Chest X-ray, AP view. Patient: 56 years old, sex M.
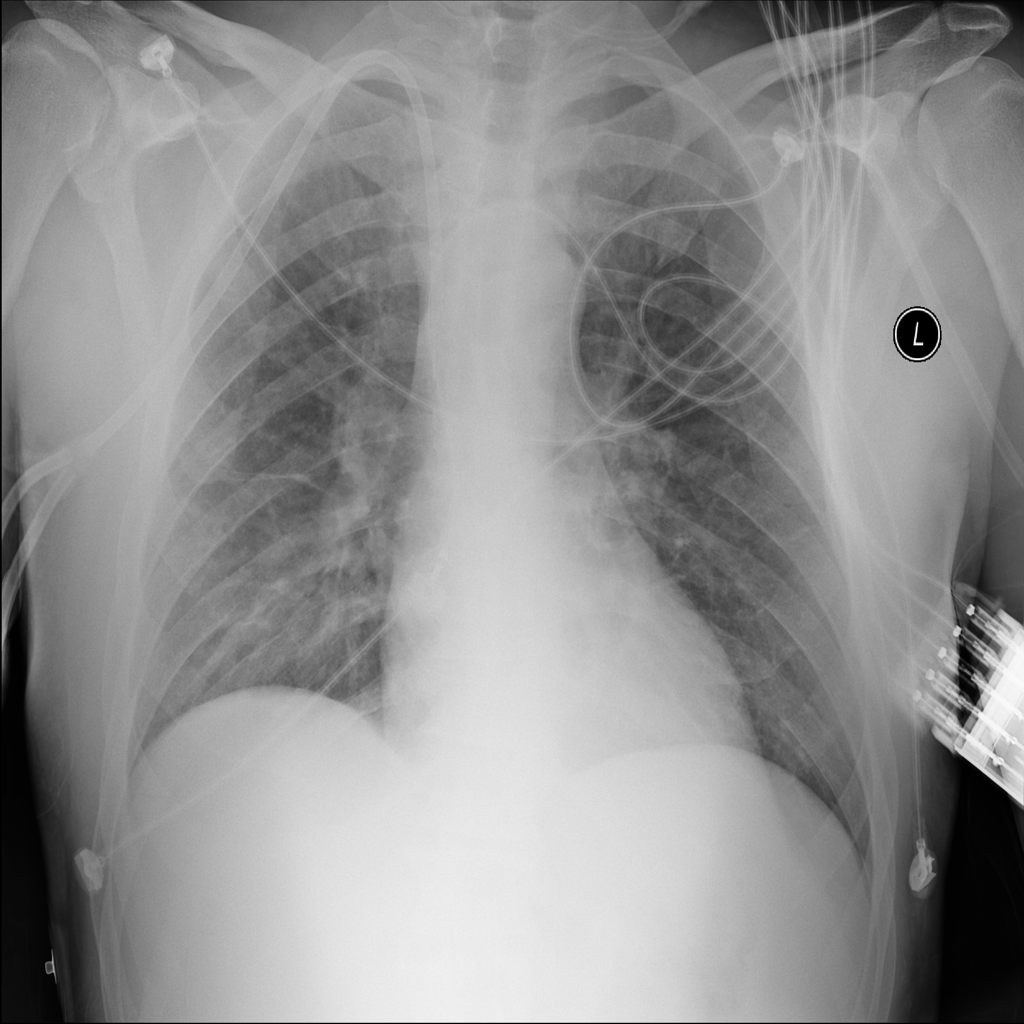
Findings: No Finding